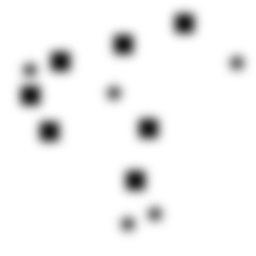
Squares: 7
Triangles: 0
Stars: 5
Total shapes: 12